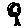
Label: tree